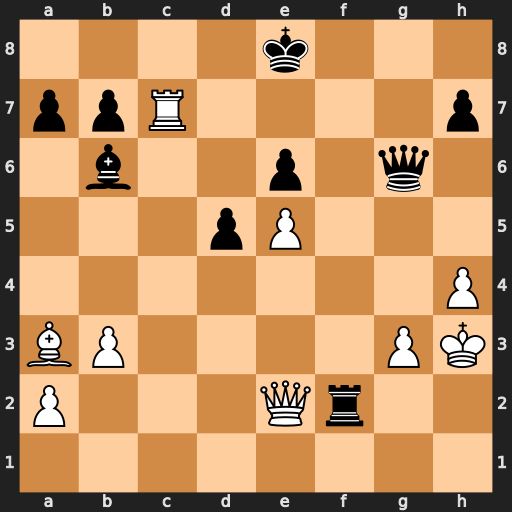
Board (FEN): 4k3/ppR4p/1b2p1q1/3pP3/7P/BP4PK/P3Qr2/8
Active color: w
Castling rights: -
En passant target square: -
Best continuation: Qb5+ Kd8 Qd7#